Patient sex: M
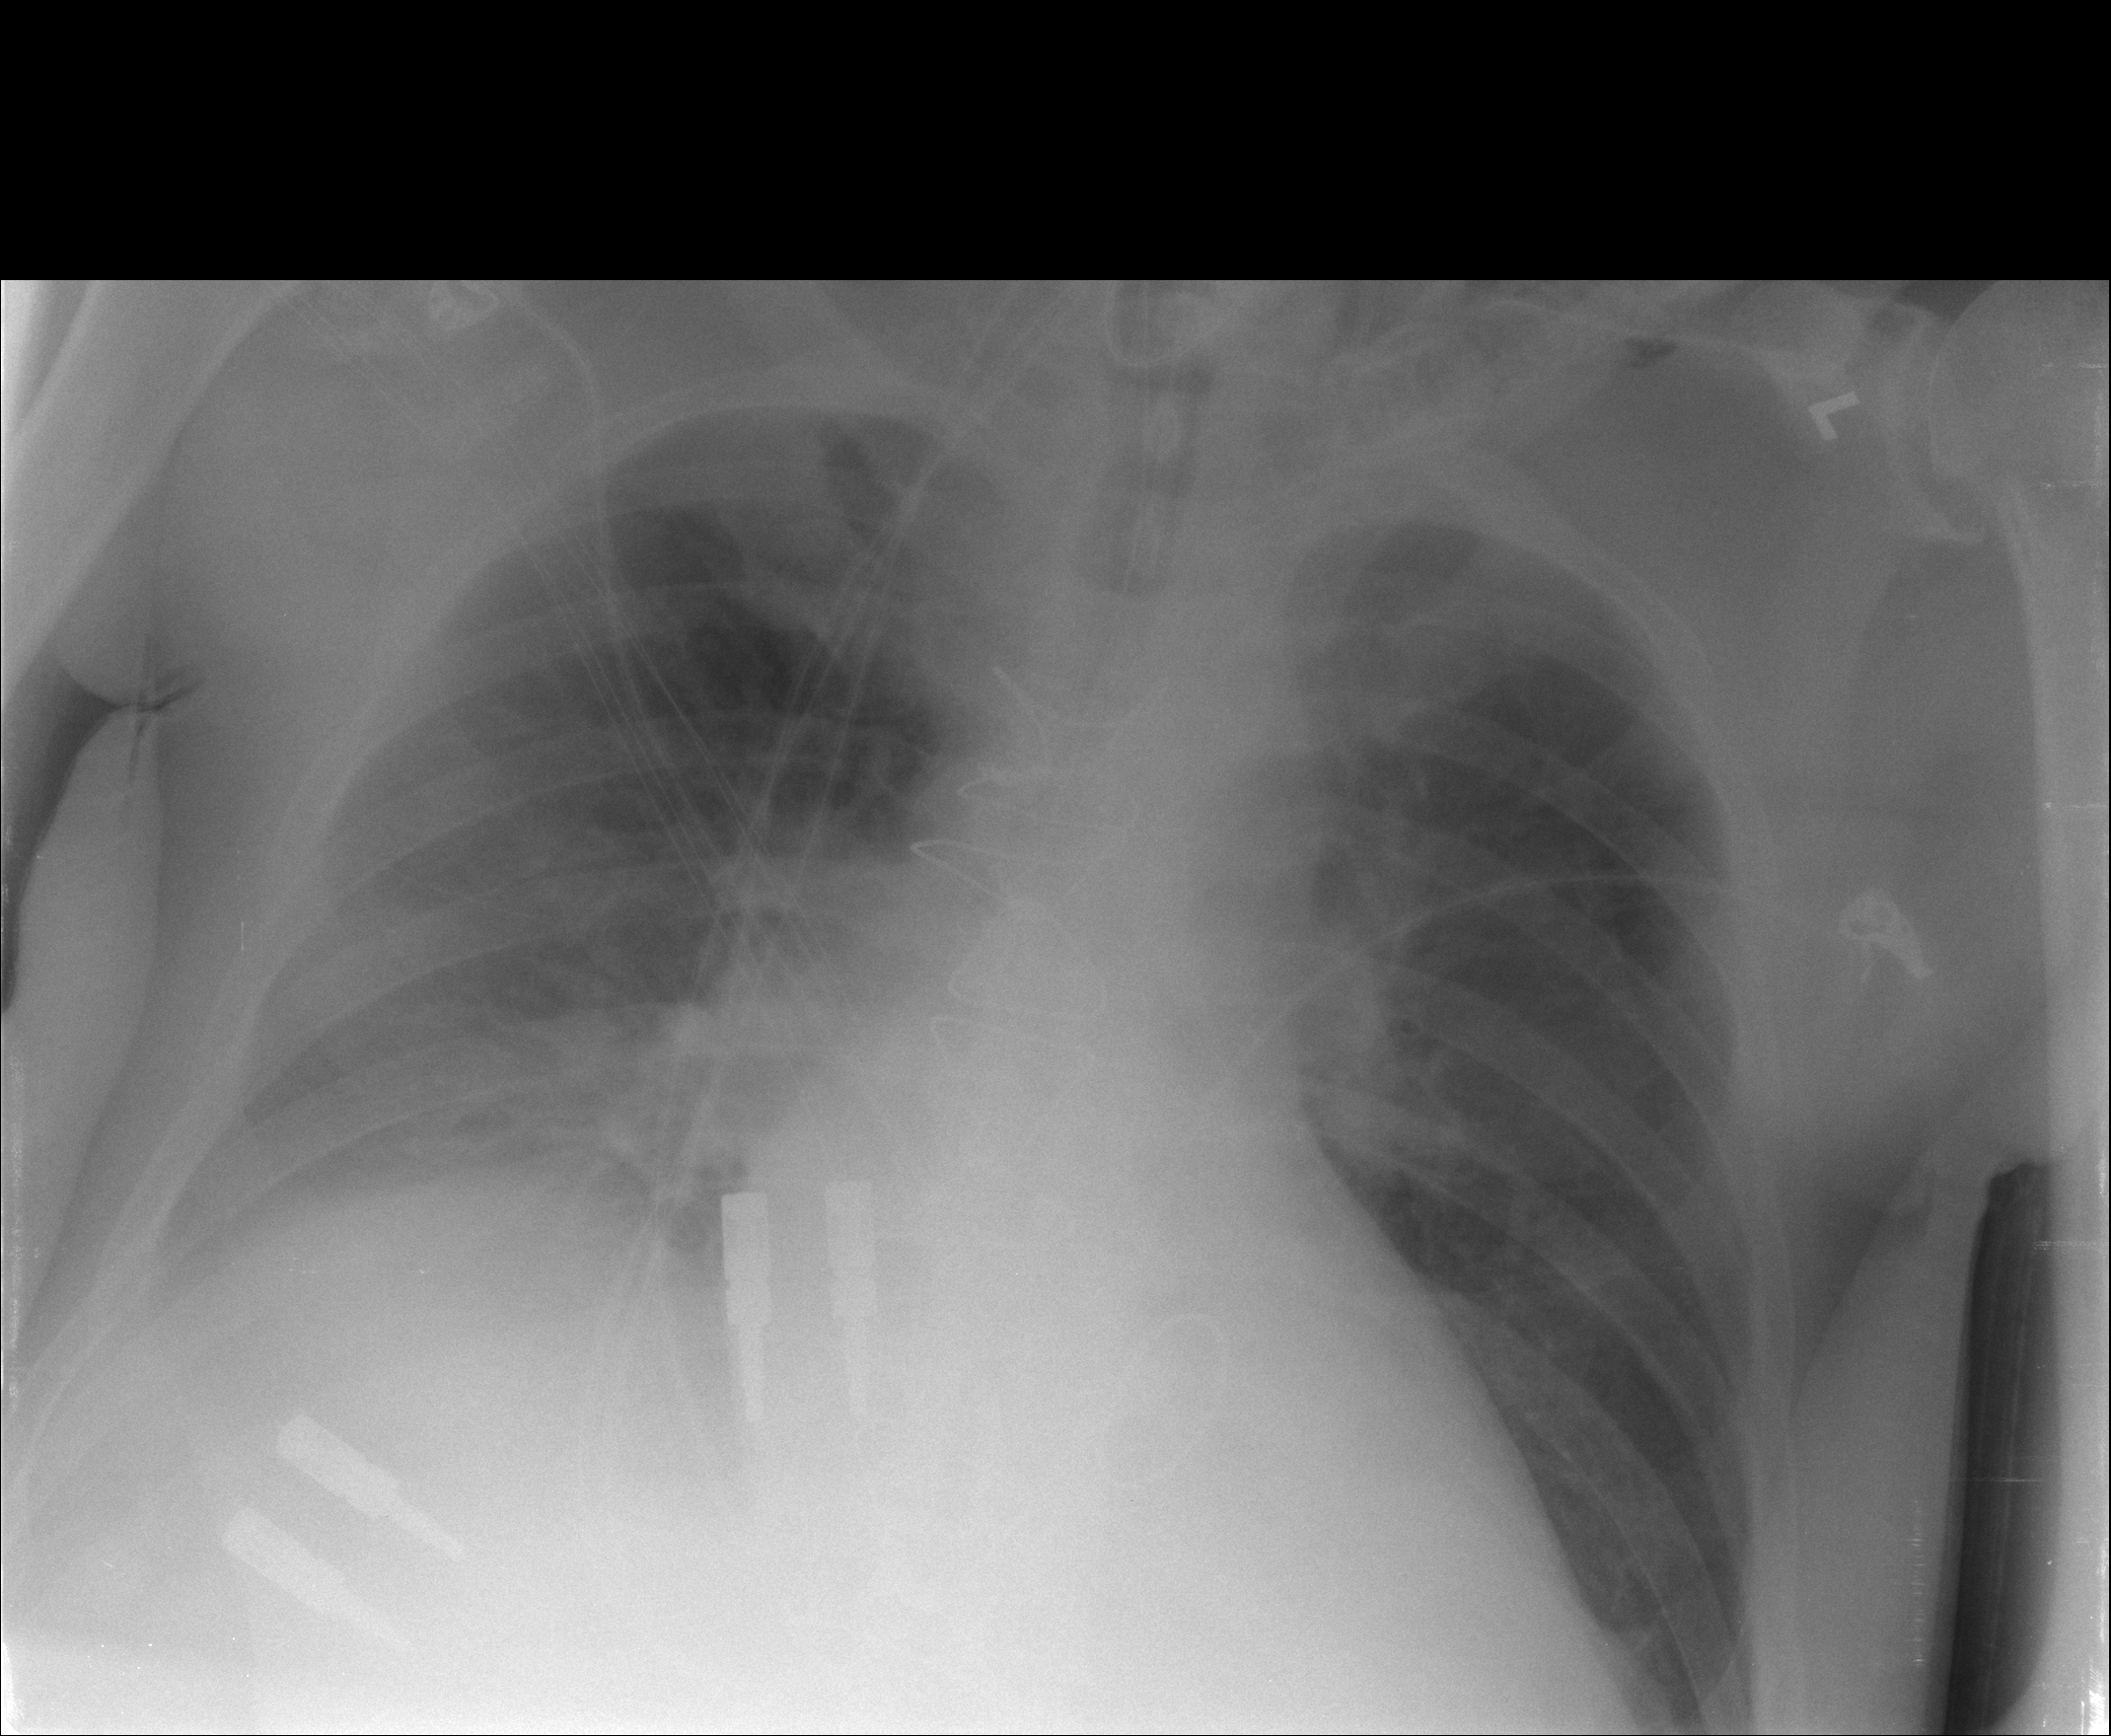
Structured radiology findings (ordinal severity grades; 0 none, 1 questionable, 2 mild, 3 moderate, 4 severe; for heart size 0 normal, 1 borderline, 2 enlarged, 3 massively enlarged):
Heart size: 1
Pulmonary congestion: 2
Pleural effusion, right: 2
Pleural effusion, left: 2
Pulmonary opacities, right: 0
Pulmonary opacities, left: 0
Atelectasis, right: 1
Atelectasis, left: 1